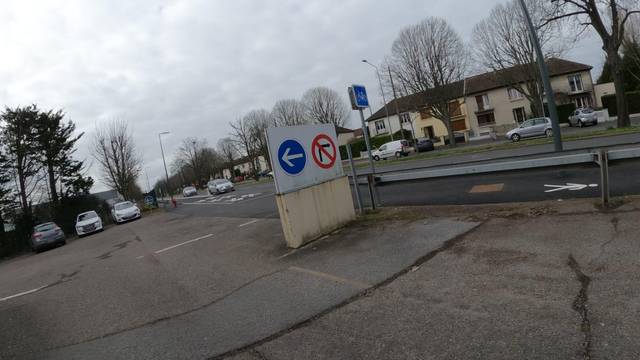
Region: France
Coordinates: 49.188, -0.3788